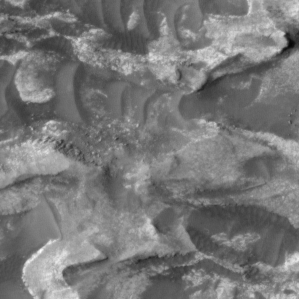
Label: non_frost